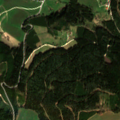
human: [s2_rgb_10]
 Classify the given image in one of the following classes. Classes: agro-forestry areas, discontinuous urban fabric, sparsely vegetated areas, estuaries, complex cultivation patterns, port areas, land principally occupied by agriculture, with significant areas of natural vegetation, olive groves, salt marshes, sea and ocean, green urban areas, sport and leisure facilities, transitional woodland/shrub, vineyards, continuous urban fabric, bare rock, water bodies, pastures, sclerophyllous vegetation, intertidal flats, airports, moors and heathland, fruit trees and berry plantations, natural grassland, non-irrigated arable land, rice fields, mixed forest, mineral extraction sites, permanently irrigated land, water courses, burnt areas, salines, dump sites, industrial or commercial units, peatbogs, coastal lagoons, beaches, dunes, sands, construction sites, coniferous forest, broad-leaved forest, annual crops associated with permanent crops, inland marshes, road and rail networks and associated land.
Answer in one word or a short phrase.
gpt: pastures, coniferous forest